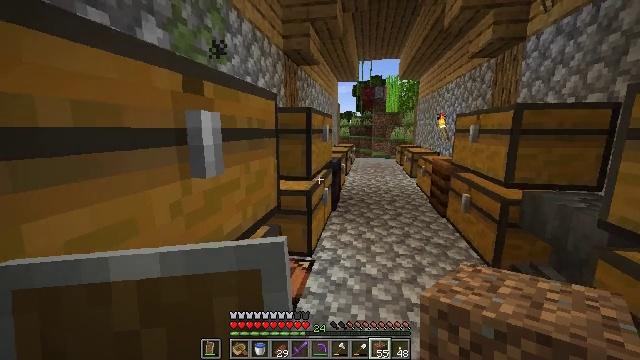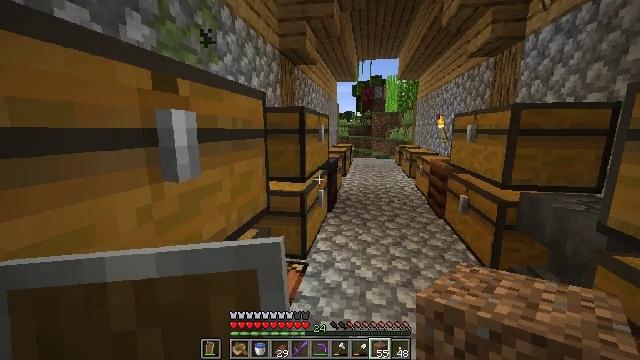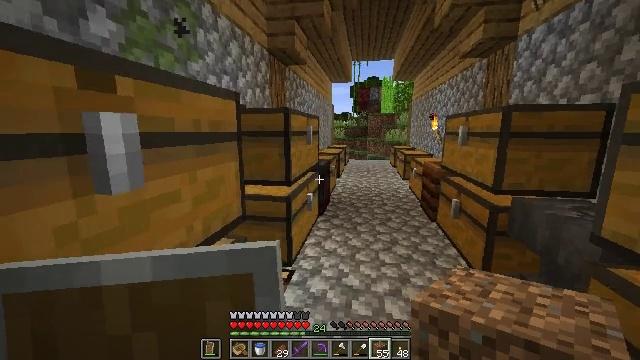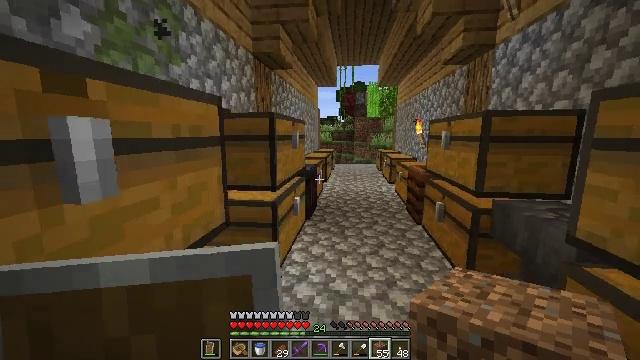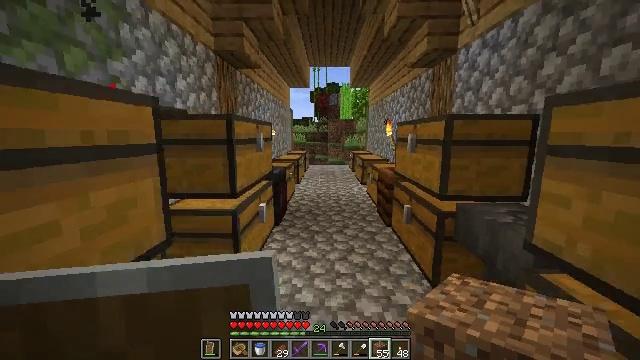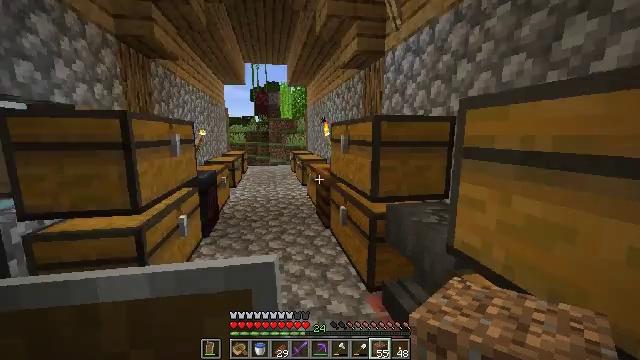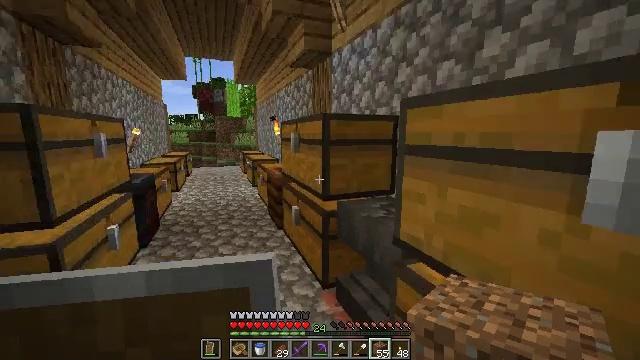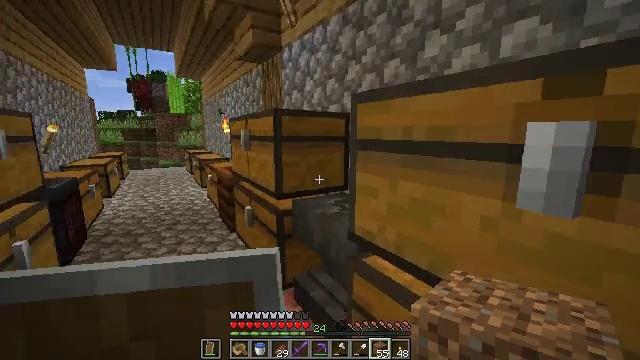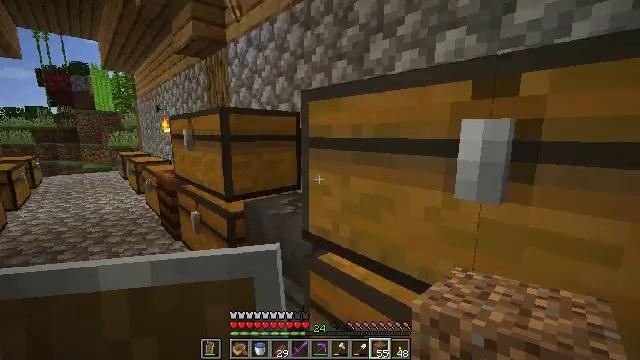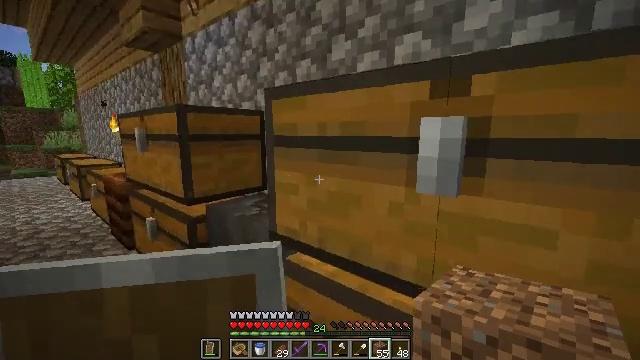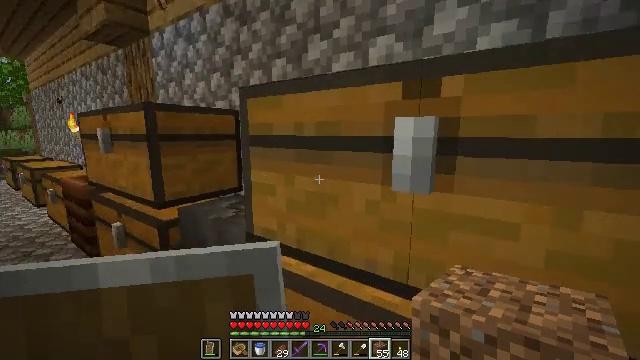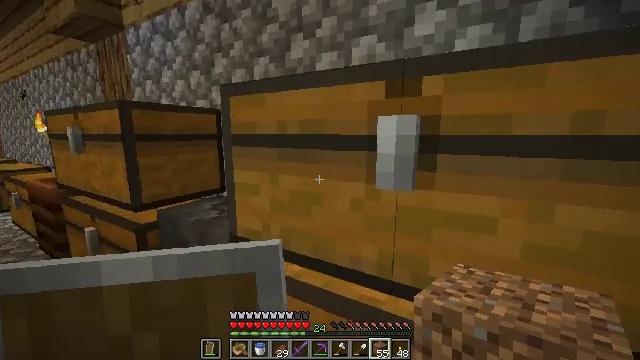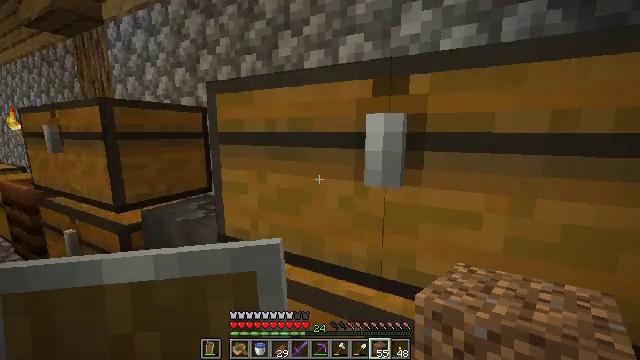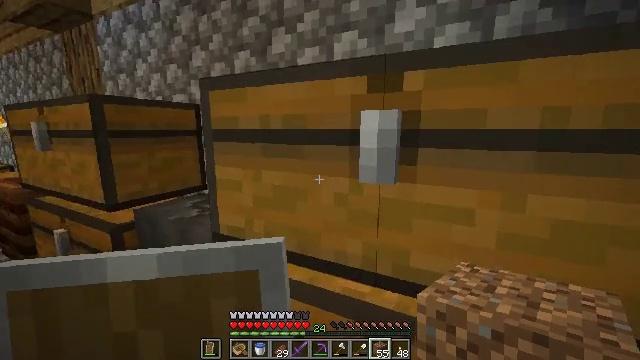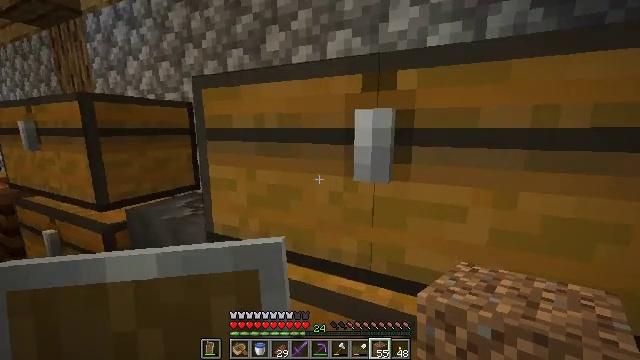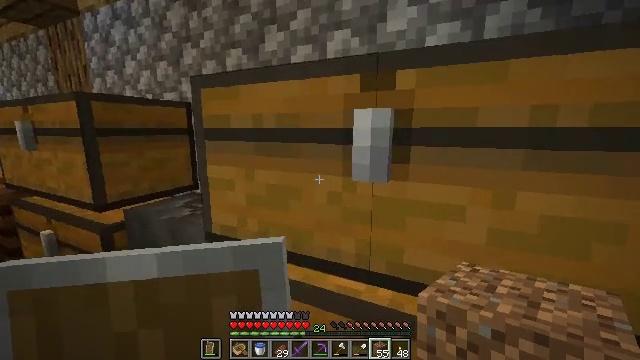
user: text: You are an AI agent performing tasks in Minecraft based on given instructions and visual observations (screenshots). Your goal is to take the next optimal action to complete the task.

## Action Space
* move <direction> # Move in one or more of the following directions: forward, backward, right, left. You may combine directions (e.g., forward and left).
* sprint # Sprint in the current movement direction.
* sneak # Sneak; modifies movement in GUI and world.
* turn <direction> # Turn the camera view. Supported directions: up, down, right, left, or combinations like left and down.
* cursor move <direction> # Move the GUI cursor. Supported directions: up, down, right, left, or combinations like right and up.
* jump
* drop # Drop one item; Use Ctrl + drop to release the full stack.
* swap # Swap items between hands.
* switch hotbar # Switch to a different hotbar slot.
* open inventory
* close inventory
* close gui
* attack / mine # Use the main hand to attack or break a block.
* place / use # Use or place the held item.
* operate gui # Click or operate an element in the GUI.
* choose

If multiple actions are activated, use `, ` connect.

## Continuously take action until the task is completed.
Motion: motion action
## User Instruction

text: Open the crafting menu and craft a brewing stand.
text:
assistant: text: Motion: move forward and move right
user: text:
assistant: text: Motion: move forward and move right
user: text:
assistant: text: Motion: move forward and move right, turn right
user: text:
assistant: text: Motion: move forward and move right, turn right
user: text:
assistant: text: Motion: turn right
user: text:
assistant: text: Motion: turn right
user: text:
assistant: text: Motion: turn right
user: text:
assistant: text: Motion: turn right
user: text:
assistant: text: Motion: turn right
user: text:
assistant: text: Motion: turn right
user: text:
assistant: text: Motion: turn right
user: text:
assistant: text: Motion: turn right
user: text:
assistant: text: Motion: turn right
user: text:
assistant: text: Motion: turn right
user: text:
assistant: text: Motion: no_op
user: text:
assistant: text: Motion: turn right
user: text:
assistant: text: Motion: turn right and down
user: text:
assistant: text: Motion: no_op
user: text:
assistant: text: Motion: no_op
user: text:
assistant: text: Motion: turn right and down
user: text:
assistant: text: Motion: turn right and down
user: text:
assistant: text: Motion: turn right and down
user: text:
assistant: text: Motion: move back
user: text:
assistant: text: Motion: move back
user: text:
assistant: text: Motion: move back
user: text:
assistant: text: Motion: move back
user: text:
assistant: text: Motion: move back
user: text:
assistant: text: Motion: no_op
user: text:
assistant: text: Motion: no_op
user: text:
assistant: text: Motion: no_op